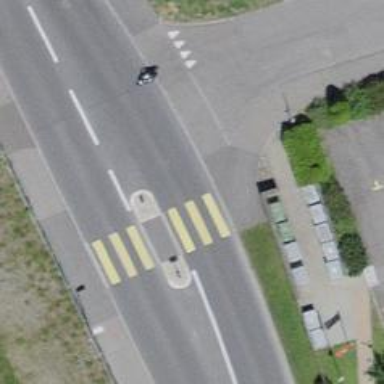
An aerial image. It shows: Crossing with island in the road.